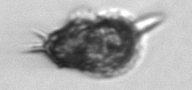
Label: Amylax